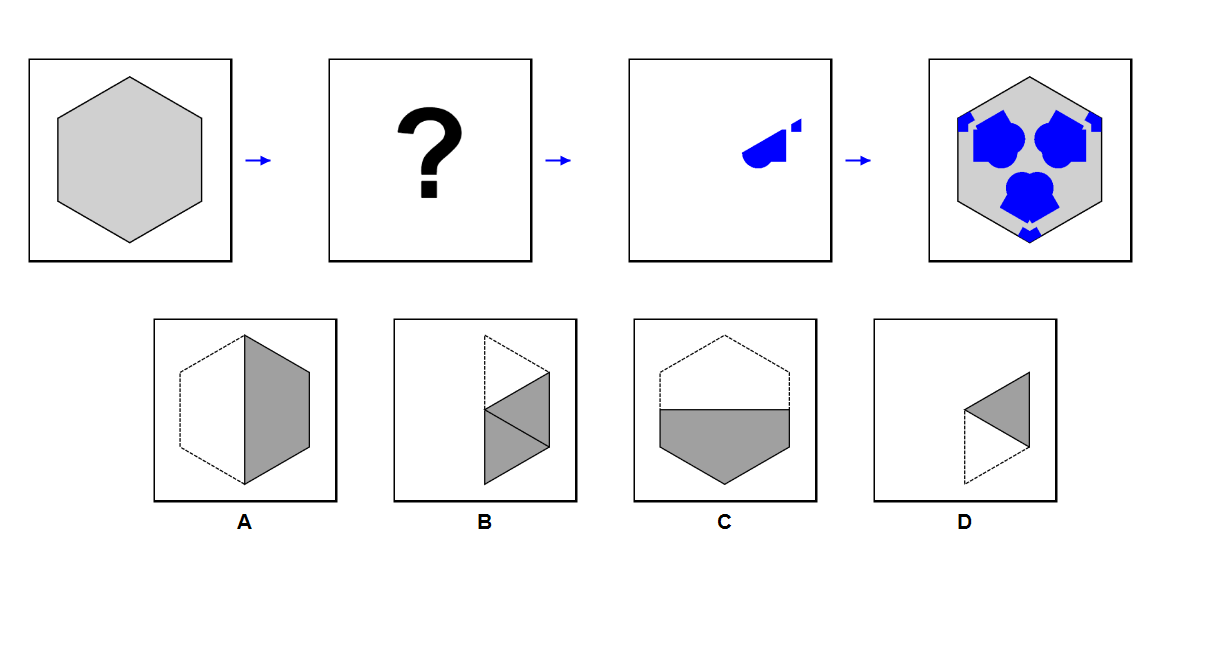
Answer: C